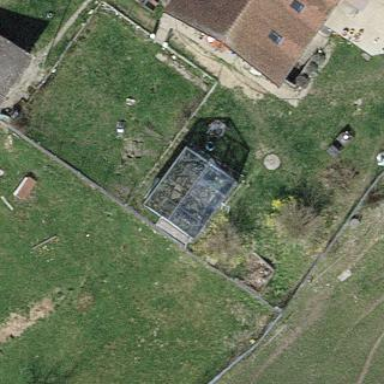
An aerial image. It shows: Greenhouse.